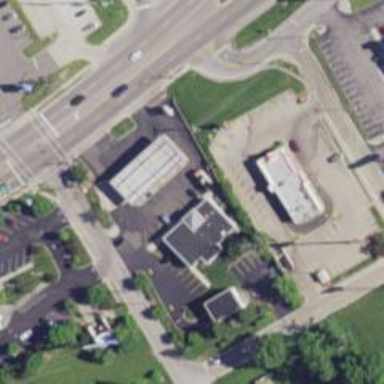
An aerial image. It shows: Convenience shop.